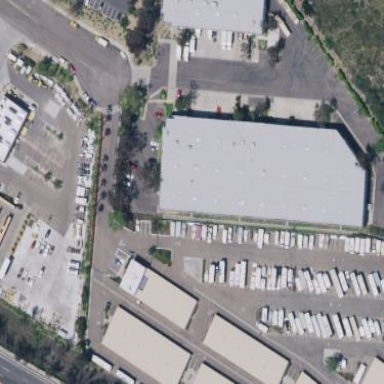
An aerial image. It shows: Industrial building.